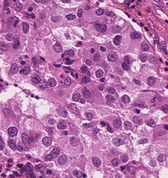
Tumor epithelial tissue: yes
Tumor-associated stroma tissue: yes
Normal tissue: no